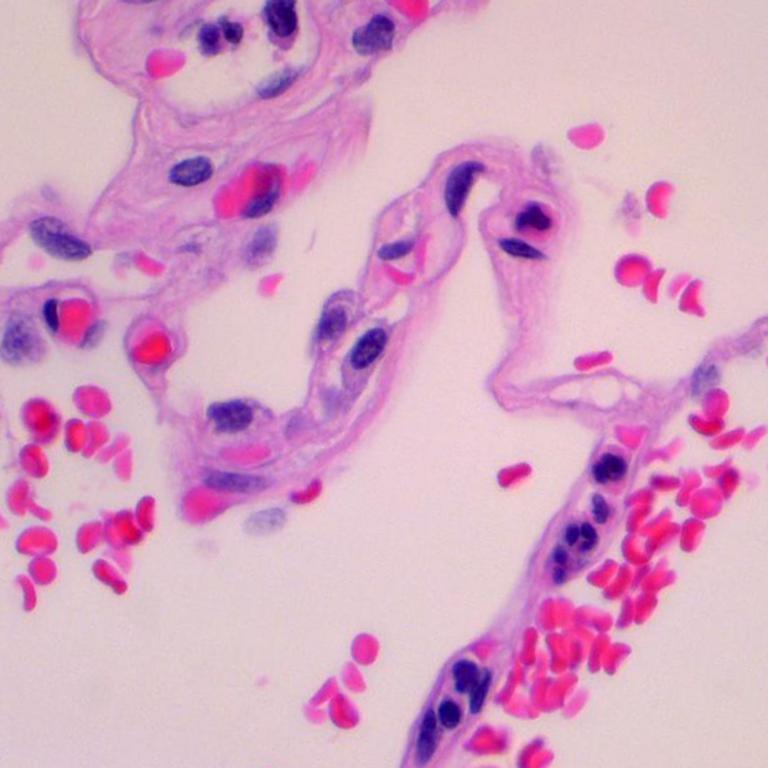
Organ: lung
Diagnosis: benign